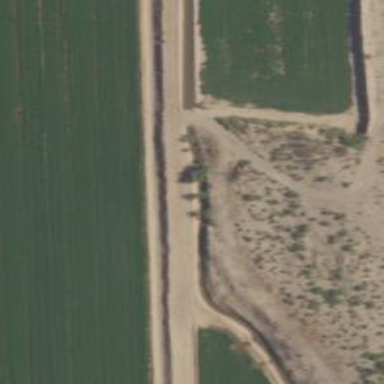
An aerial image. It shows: Irrigation culvert tunnel.